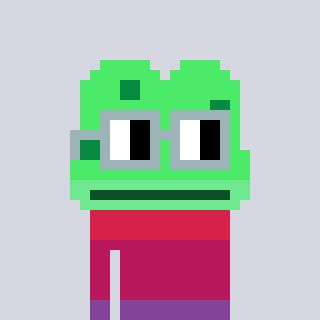
a pixel art character with square dark gray glasses, a frog-shaped head and a hotbrown-colored body on a cool background